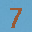
Label: 7